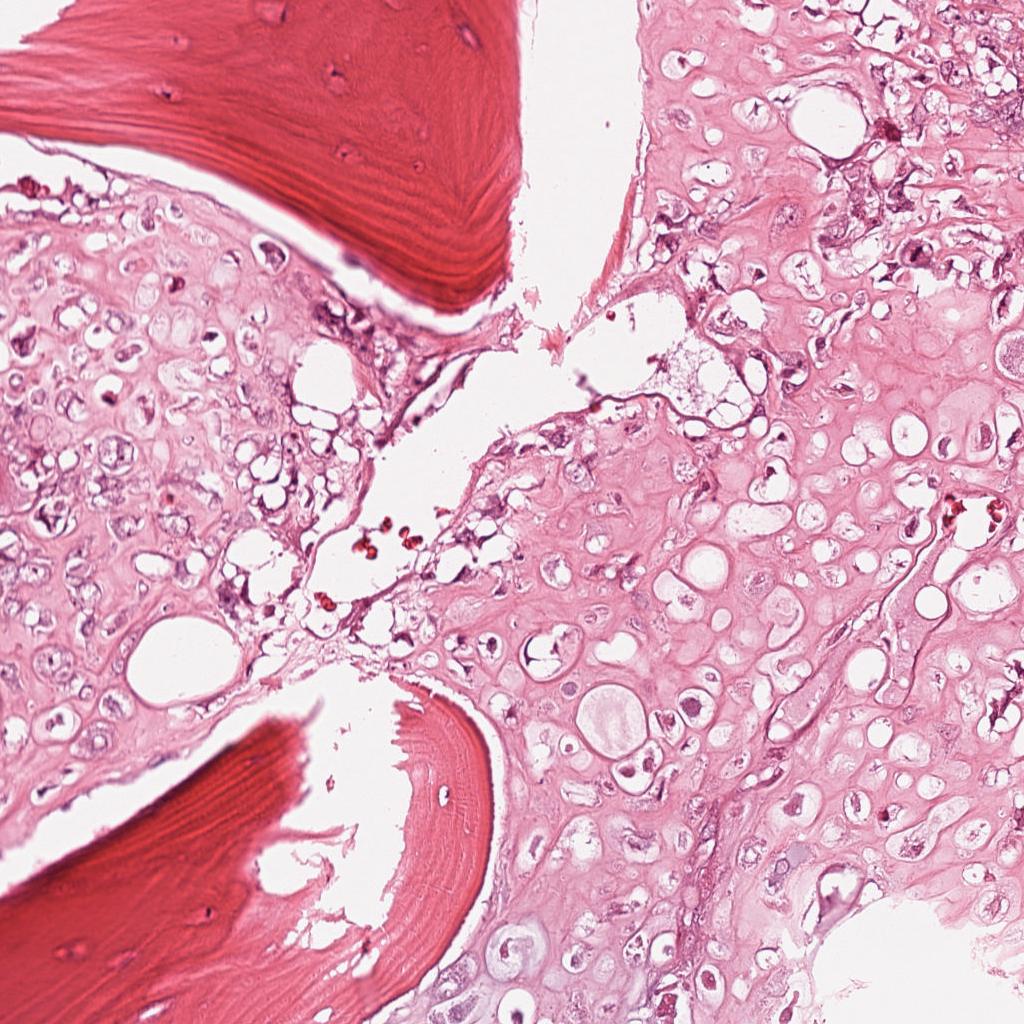
Label: Viable